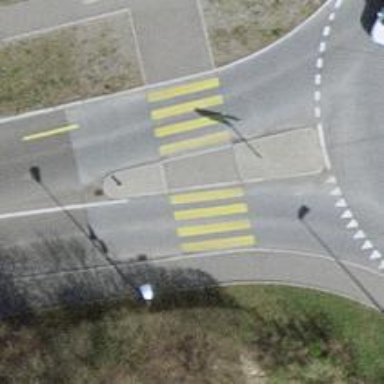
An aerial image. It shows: Uncontrolled zebra crossing with pedestrian island.